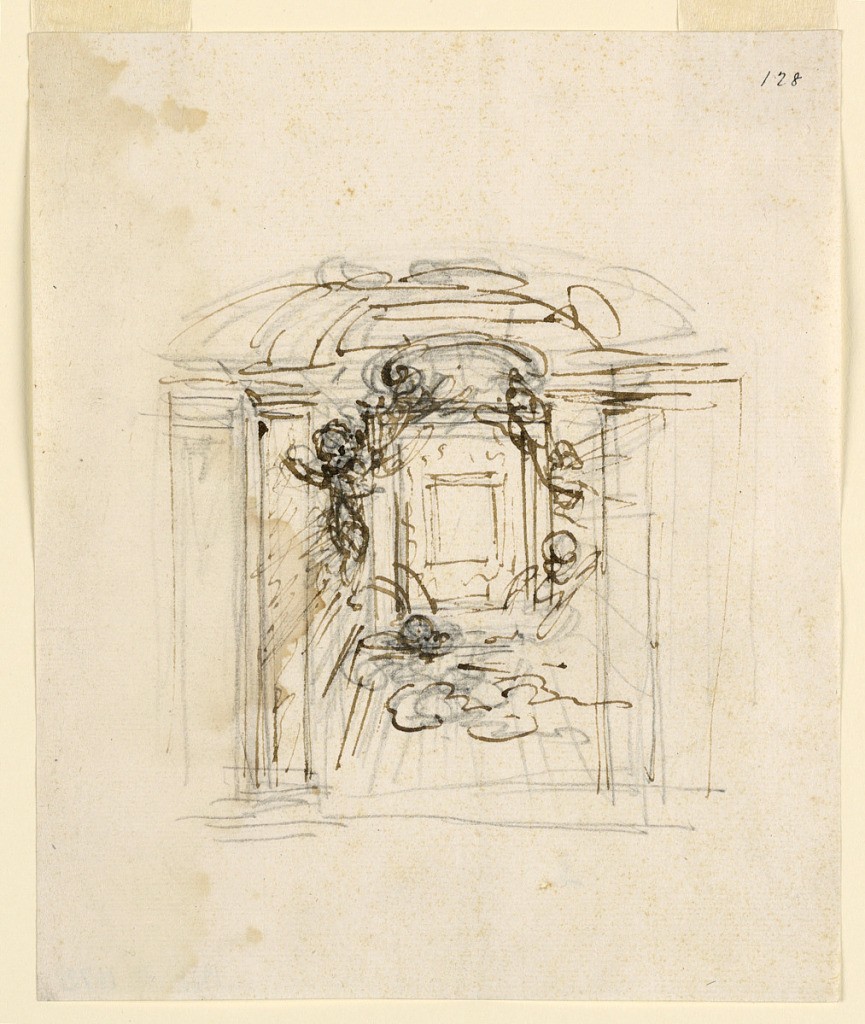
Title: Design for Frame for Altar Retable Painting
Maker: Giuseppe Barberi, Italian, 1746–1809
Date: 1746–1809
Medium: Pen and brown ink, brush and brown wash, graphite on off-white laid paper
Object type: Drawing
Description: Cherubim and an angel surround the frame of a small painting. Laterally are pairs of pilasters.